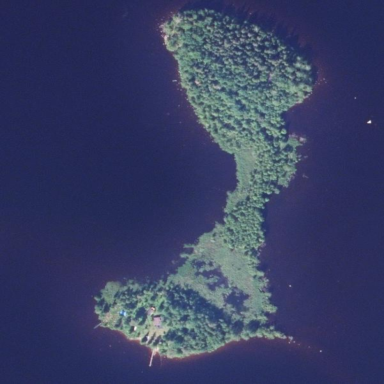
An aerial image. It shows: Island.